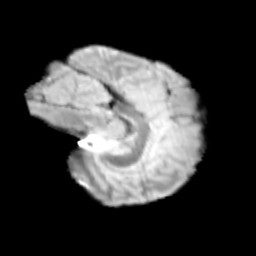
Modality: T2w
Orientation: sagittal
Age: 12
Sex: male
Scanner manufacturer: siemens
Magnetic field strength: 3 T
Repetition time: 3.8 s
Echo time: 0.07 s